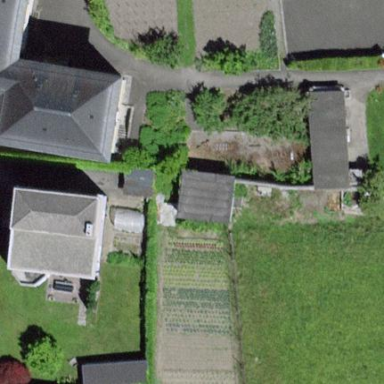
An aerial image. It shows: Garden that is leisure land.